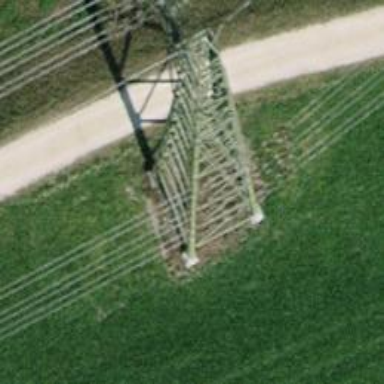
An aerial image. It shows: Power line is depicted.